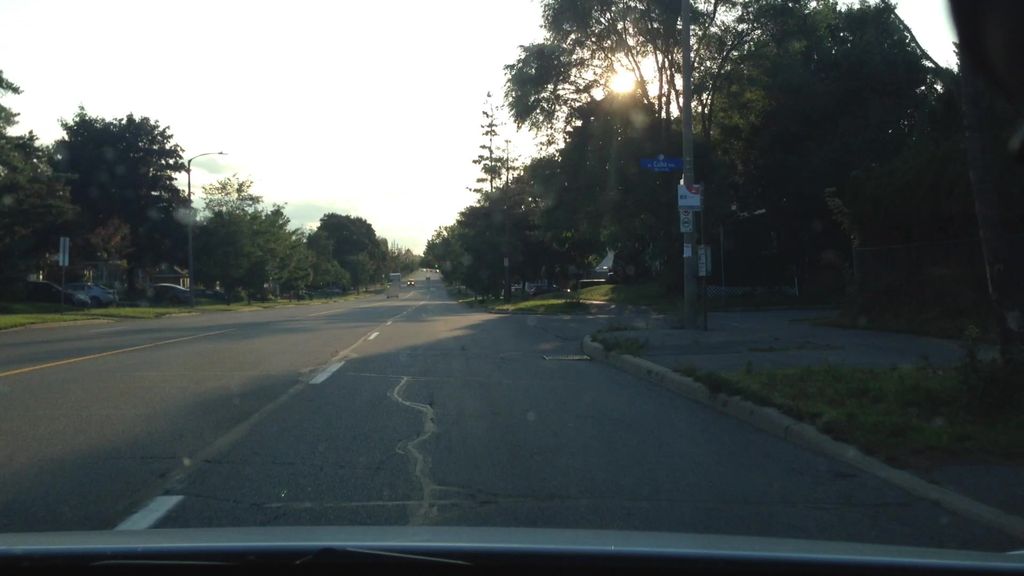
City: ottawa-gatineau